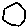
Label: hexagon